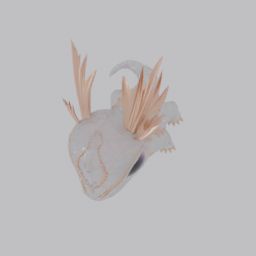
Label: animals